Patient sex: F
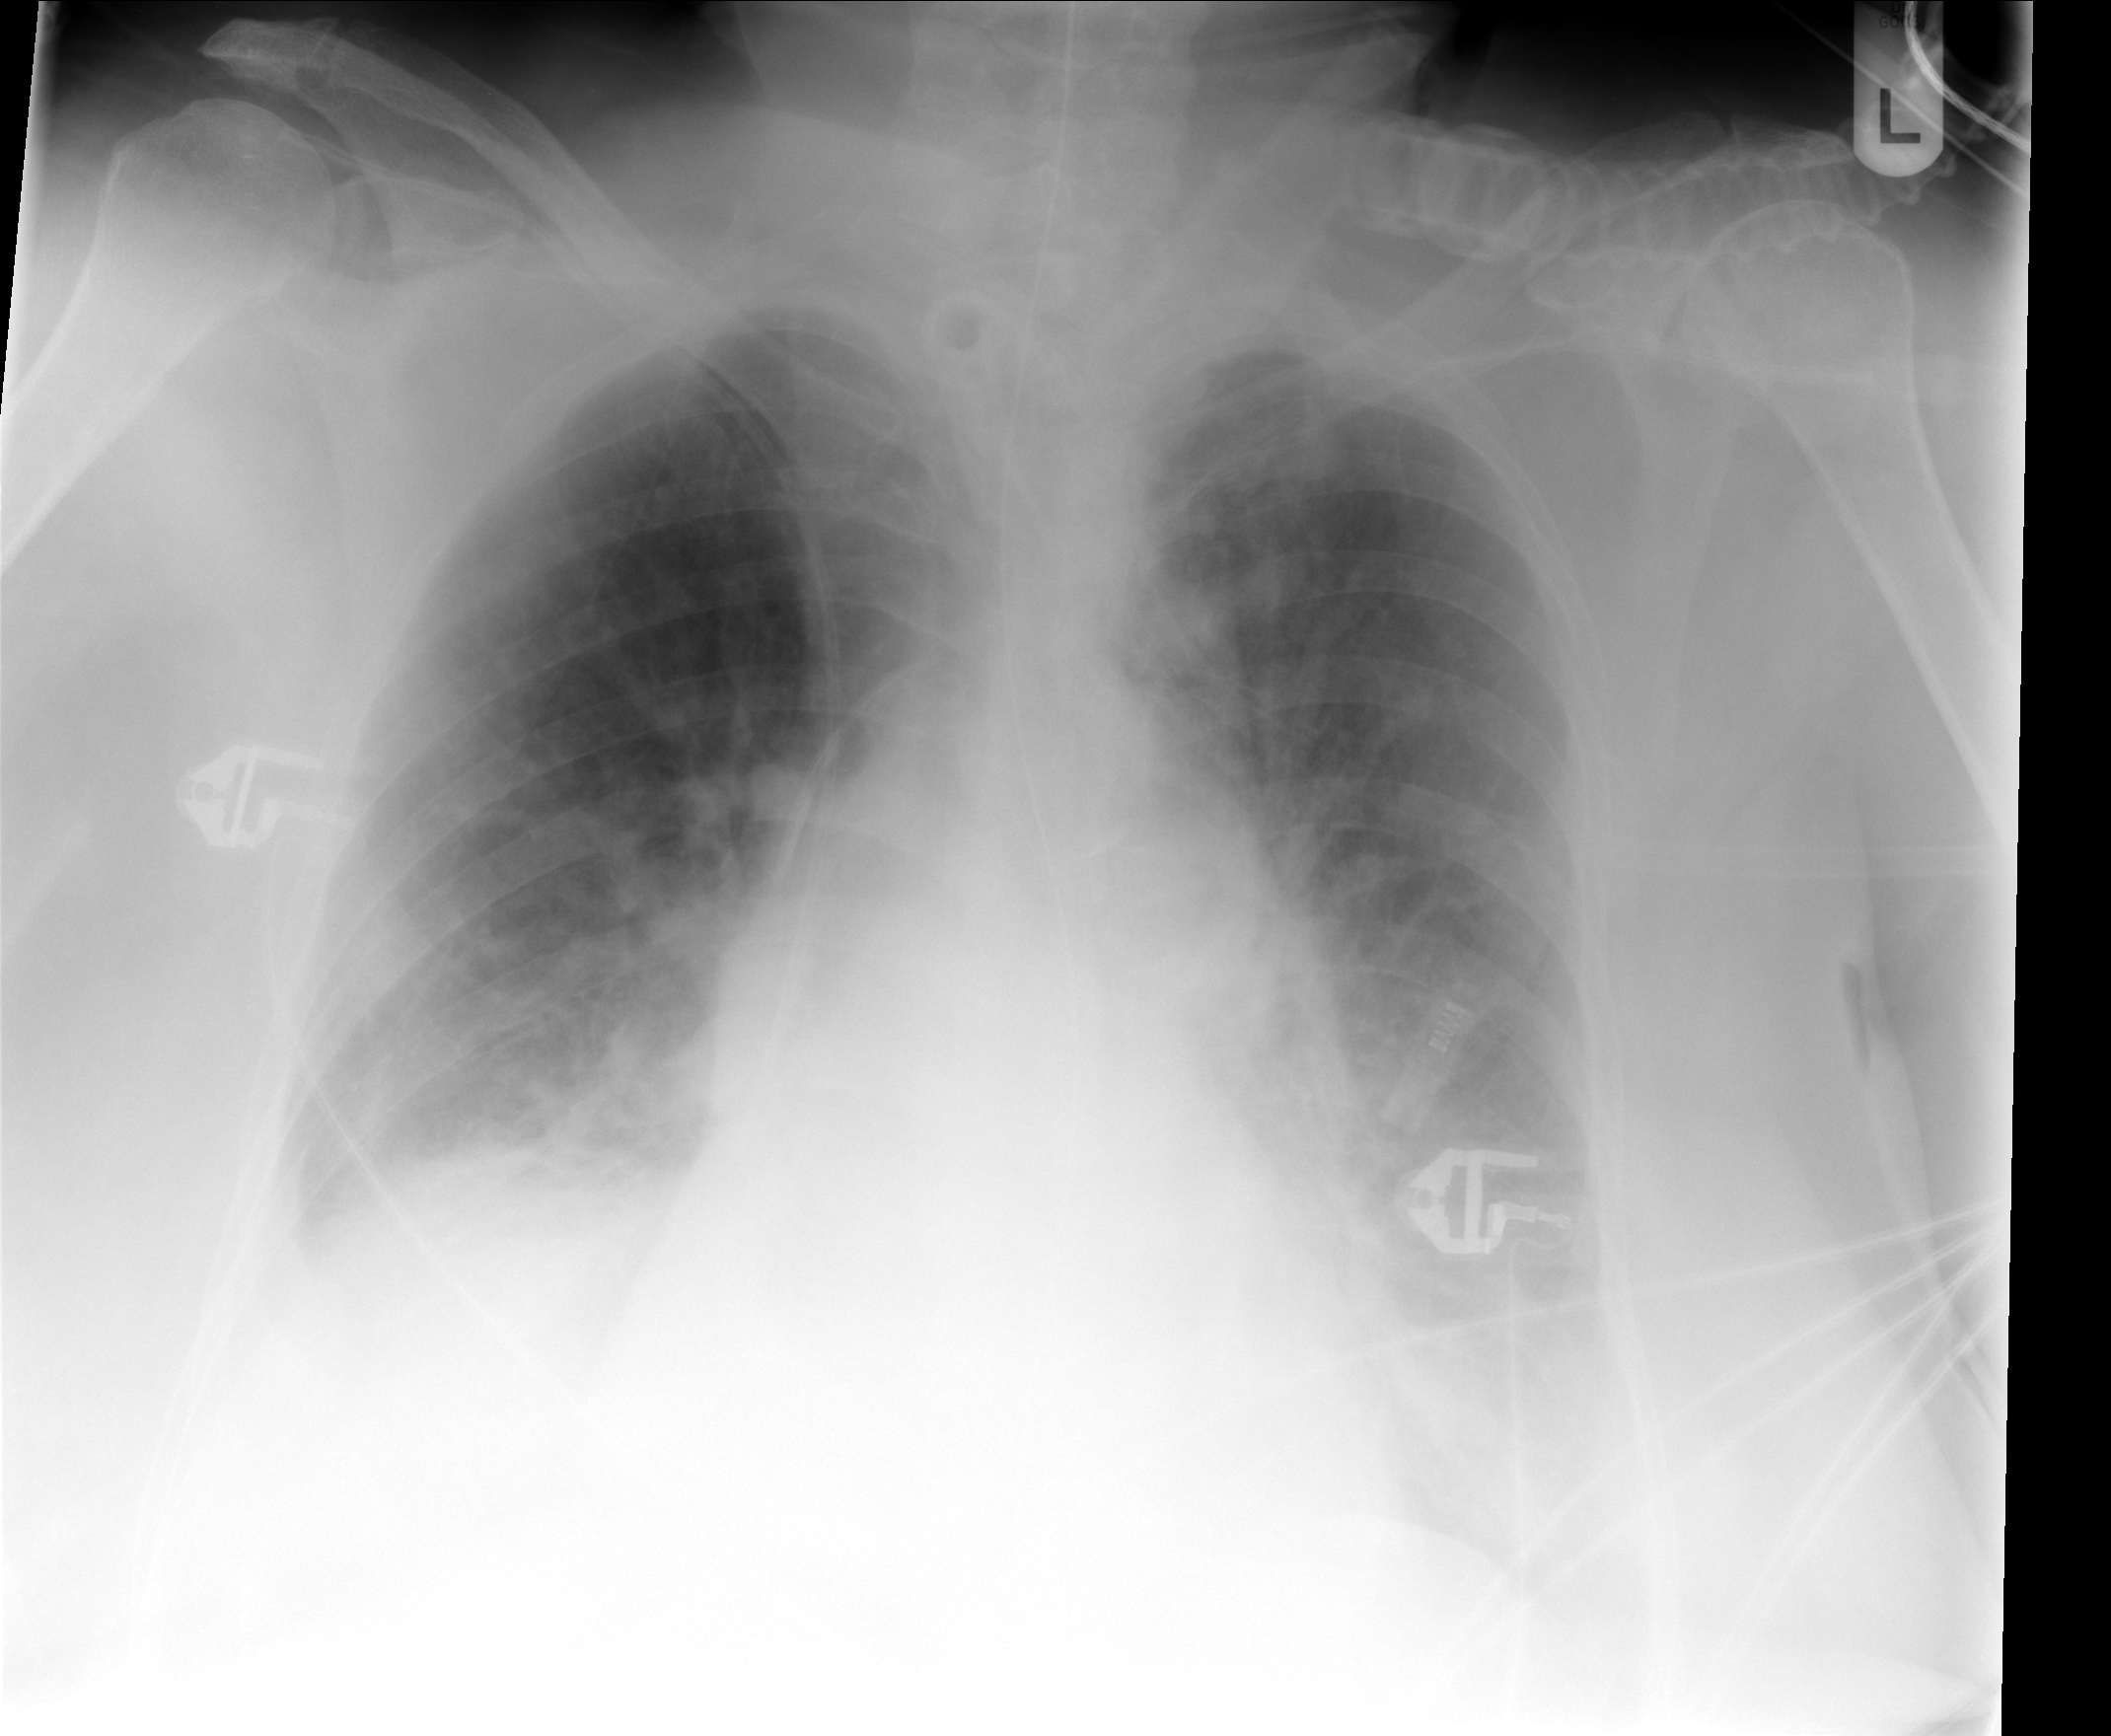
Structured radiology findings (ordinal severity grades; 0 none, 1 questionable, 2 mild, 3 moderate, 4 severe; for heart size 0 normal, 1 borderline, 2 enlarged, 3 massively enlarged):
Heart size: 2
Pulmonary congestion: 2
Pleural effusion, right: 2
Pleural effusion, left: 1
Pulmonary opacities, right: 2
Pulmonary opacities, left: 2
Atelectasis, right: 2
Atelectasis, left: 2